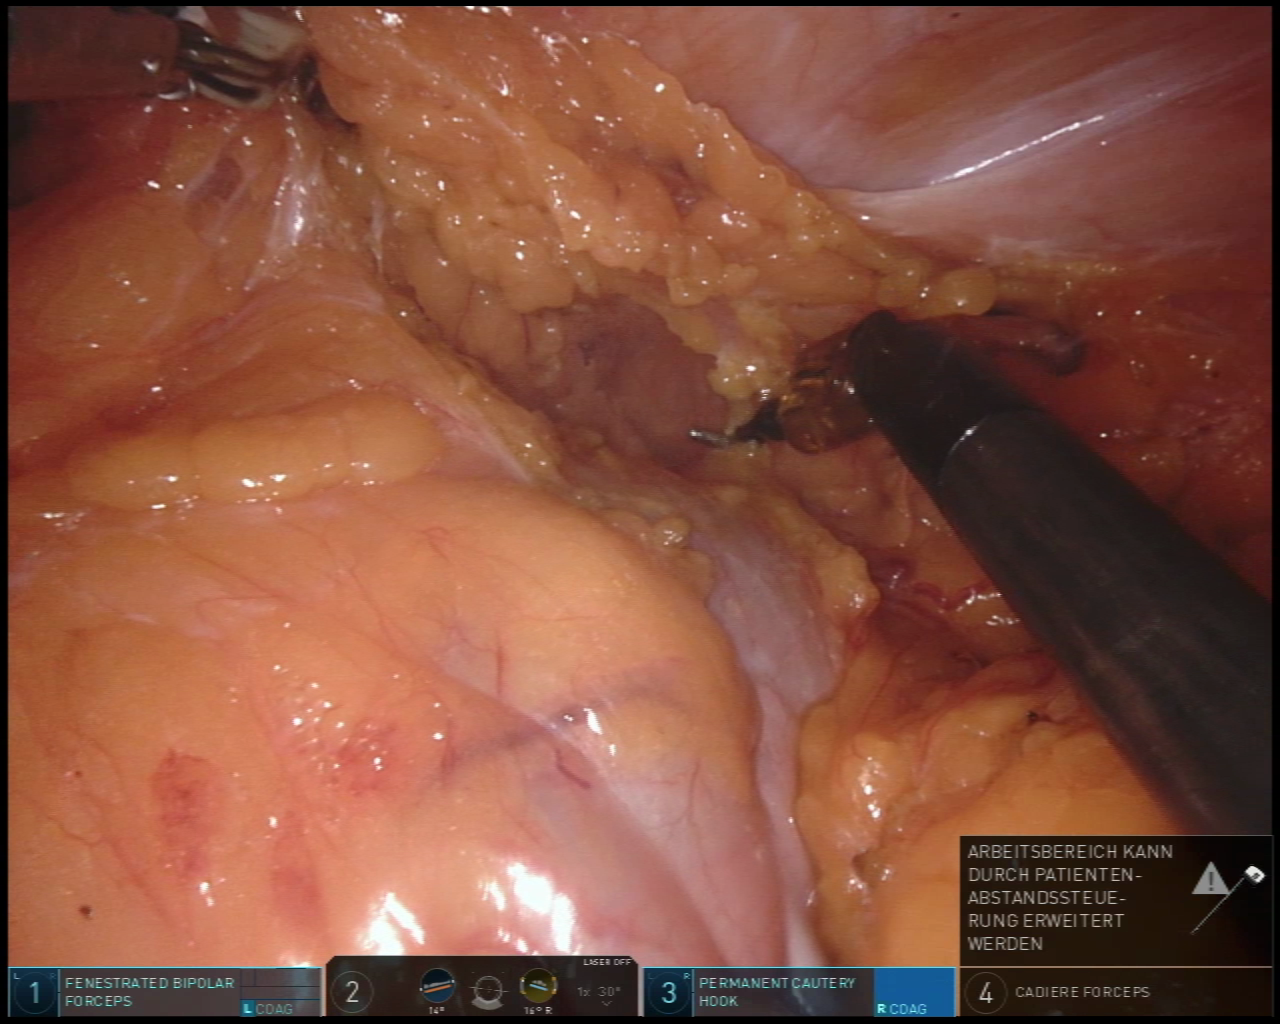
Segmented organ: abdominal_wall
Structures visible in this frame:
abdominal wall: yes
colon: yes
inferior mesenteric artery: no
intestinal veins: no
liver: no
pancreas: no
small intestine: no
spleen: no
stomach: no
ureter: no
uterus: no
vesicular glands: no